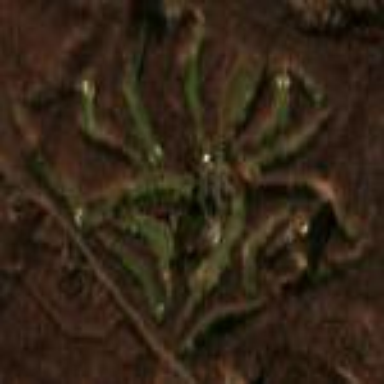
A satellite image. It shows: Golf course surrounded by greenery.